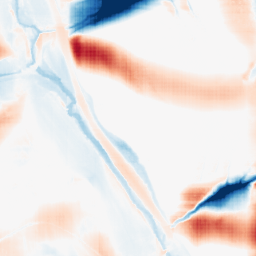
Category: morphological
Decomposition family: morphological_square
Decomposition parameters: operation: average
size: 50
Upsampling method: sinc_blackman
Upsampling parameters: scale: 8
kernel_size: 16
Upsampling scale: 8